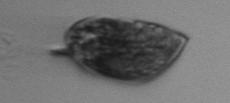
Label: Prorocentrum_micans